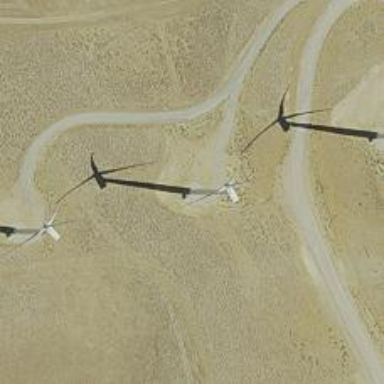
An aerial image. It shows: Wind turbine generator that utilizes wind as its source for generating electricity. It is of the horizontal axis type.